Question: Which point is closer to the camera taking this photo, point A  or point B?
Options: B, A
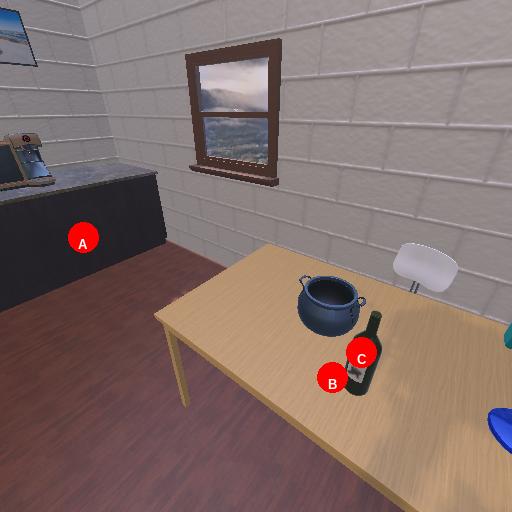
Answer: B